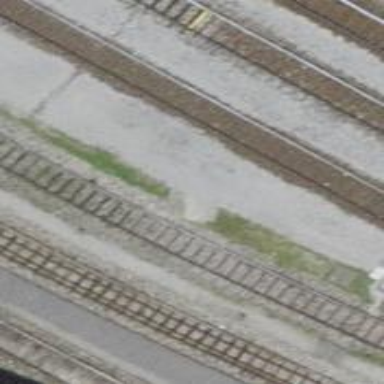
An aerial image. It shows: Single-track railway siding with electrified contact lines.